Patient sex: M
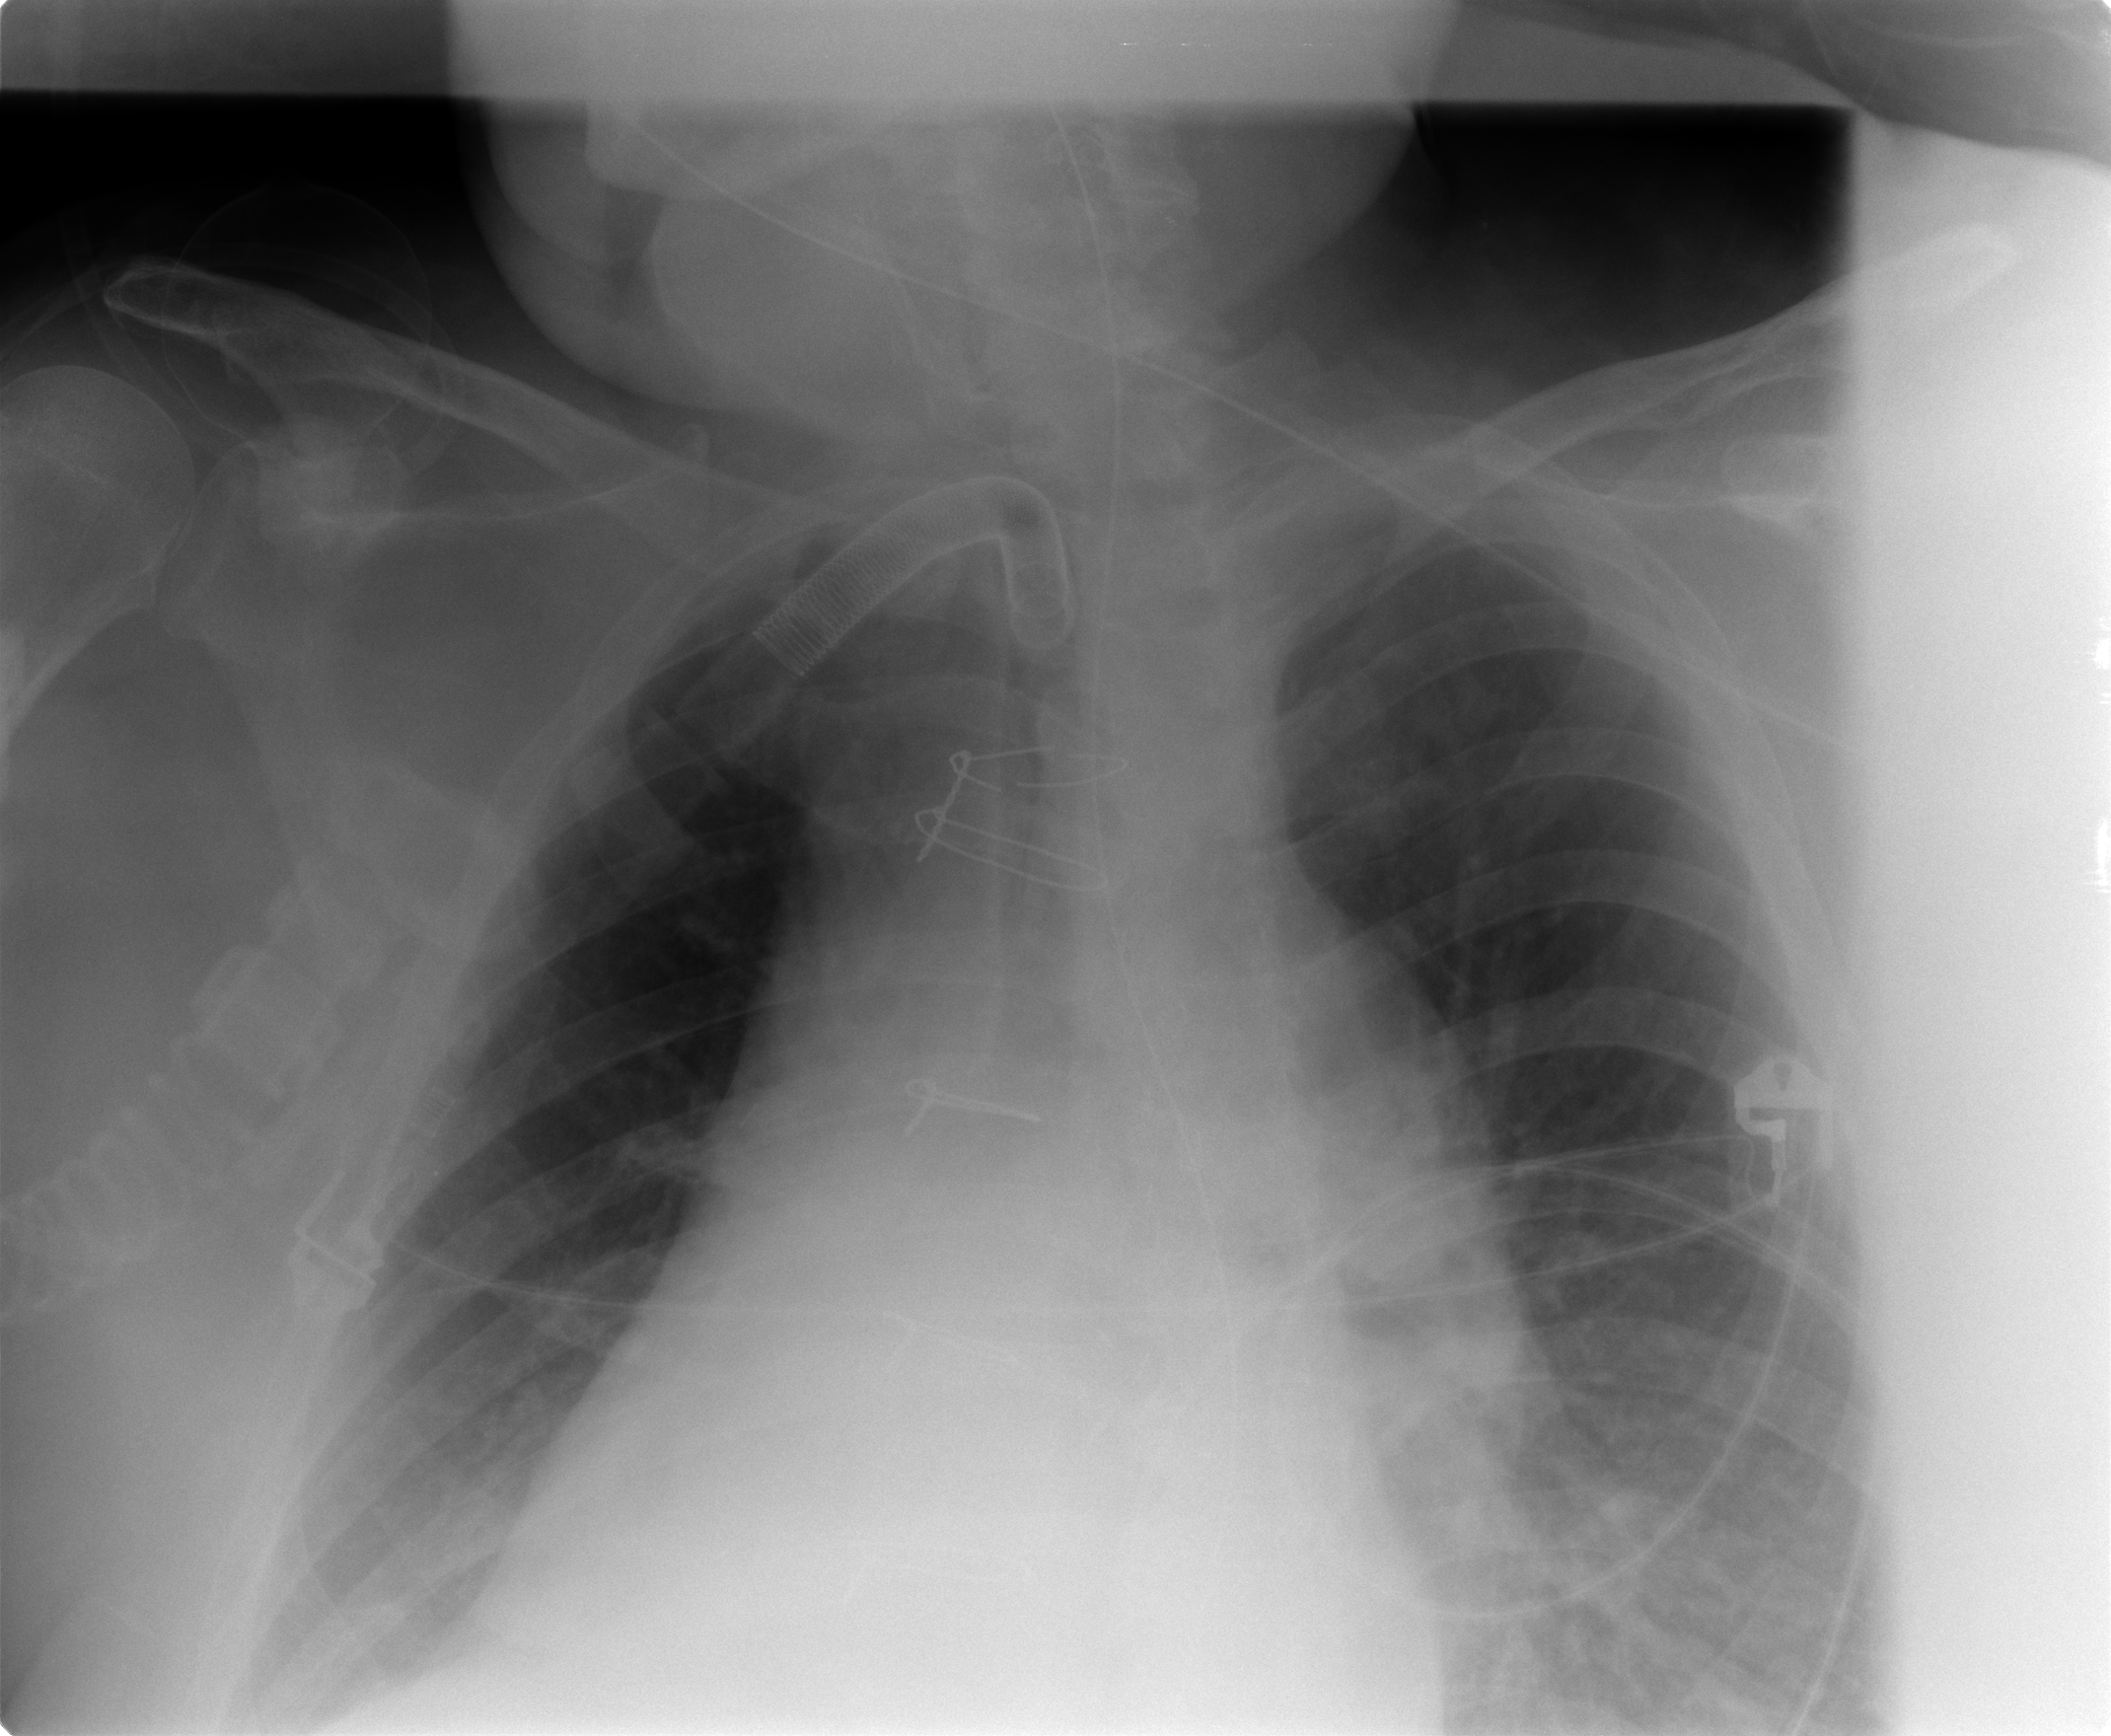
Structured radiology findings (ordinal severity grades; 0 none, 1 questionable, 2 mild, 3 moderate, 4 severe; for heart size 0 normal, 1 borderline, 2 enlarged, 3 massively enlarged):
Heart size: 2
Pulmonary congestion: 1
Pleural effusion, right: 0
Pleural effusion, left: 0
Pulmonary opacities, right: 0
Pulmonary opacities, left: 2
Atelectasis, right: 0
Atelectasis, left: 2